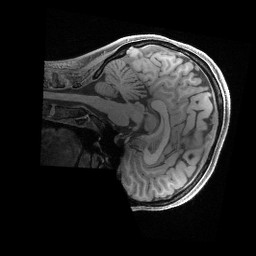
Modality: T1w
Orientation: sagittal
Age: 31
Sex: female
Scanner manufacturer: siemens
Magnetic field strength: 3 T
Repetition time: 2.4 s
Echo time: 0.00241 s